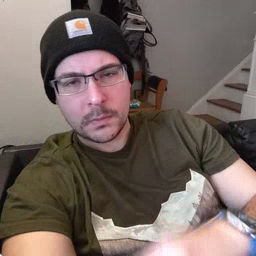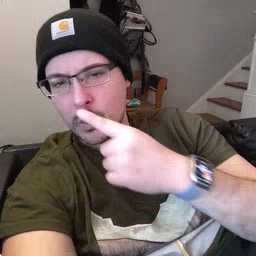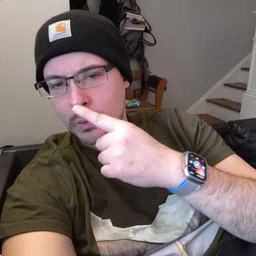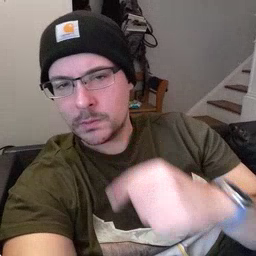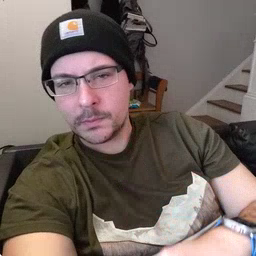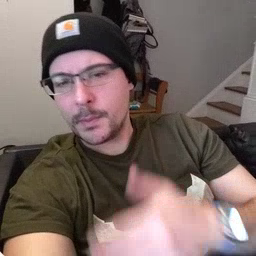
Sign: nose